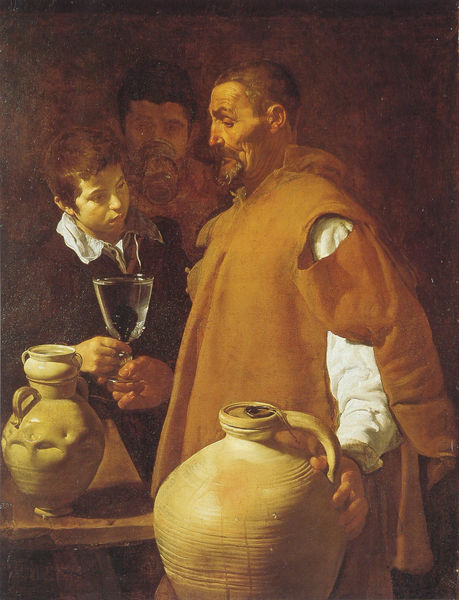
Titel: Wasserverkäufer
Künstler: Diego Rodríguez de Silva y Velázquez
Standort: London
Institution: Apsley House, Wellington Museum
Schlagwörter: dunkel, gemälde, gruppe, hand, mann, schatten, umhang, wasser, weiß, gelb, menschen, ocker, bar, braun, finger, geste, glas, haar, hell, hintergrund, holz, licht, mund, männer, nase, ohr, orange, profil, raum, schwarz, tisch, vordergrund, zimmer, ölbild, blick, rot, beige, hochformat, leute, malerei, alkohol, alt, bart, betrunken, bärte, gesichter, gläser, hemd, jung, kappe, trinken, wirtschaft, barock, diener, falten, gesicht, halten, kleidung, kragen, trauer, vollbart, ärmel, bildnis, herr, hände, niederlande, portrait, porträt, öl, auge, gewand, haare, kelch, kutte, mantel, realismus, innen, kind, vater, augenbrauen, en face, ohren, genre, rund, amphore, henkel, kanne, keramik, krug, stilleben, stillleben, ton, trauben, vase, spanien, genremalerei, probe, knaben, wein, falte, münder, drei männer, realistisch, barbe, glatze, homme, tasse, bauch, junge, tischkante, griff, holztisch, gefäß, nahrung, knabe, velasquez, geben, weinglas, niederländisch, reichen, tischplatte, löcher, römer, karaffe, kaputt, jüngling, eiss, wangenknochen, krüge, kristall, anbieten, leder, wams, tonig, mönch, hochkant, bettler, mönche, hochzeit, velazquez, steingut, trinker, reflex, siegel, träger, el greco, hänkel, sohn, verschluss, tonkrug, wirt, eau, bauchig, enkel, weinkeller, wasserkrug, riss, vin, winzer, schank, italienisch, braunw, trank, greifend, überreichen, ampore, karafe, murano, weinkrug, caravaggio, prüfen, anbieter, ribera, verkostung, waseerkrug, weinkrüge, winzerer, 1600, brauner hintergrund, clef, realisticsh, l'eau, gemälde7öl, homes, orang